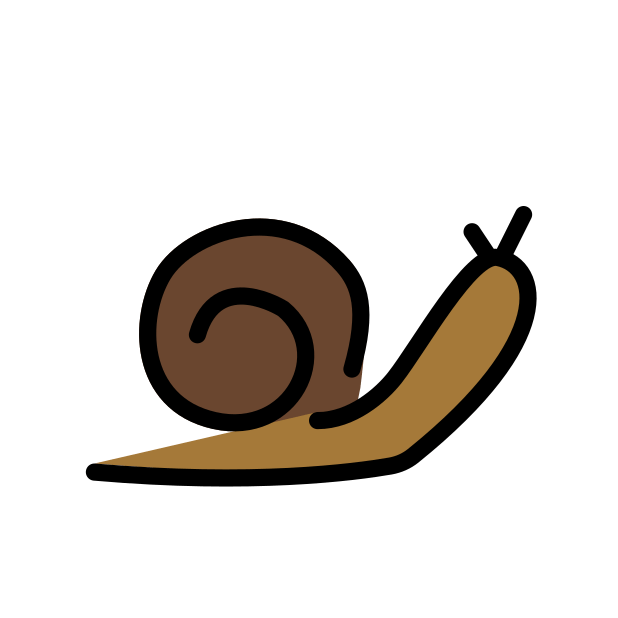
snail